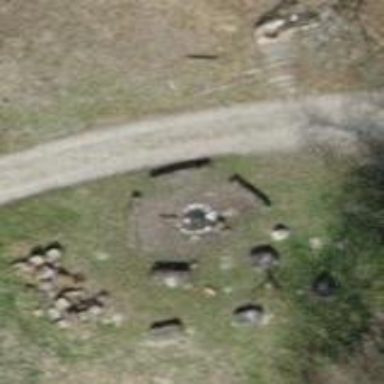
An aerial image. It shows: Picnic site for tourists.